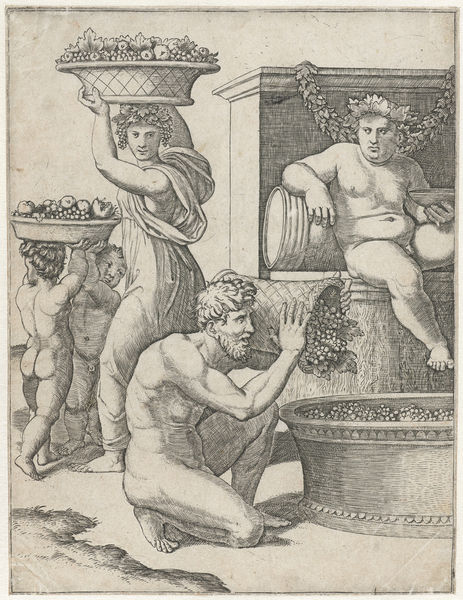
Titel: Bacchus kijkt toe hoe een man en vrouw en twee kinderen manden met druiven dragen voor de bereiding van wijn
Künstler: Marcantonio Raimondi
Standort: Amsterdam
Institution: Rijksmuseum
Schlagwörter: crown, men, women, grey, hair, woman, wine, fruit, gods, man, naked, nude, nudes, roman, drawing, black and white, etching, pen, children, cherub, party, laurel, leaves, butt, pencil, legs, grapes, kneeling, thrown, bowl, muscles, barrel, fat, apples, harvest, baskets, crowns, greek mythology, vineyard, laural, baco, dionisos, dofruit, ethching, crushing grapes, making wine, 5 people, garlands, fruit bowls, 2 children, possible] cherubs, greek god like